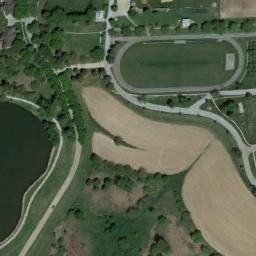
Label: ground_track_field